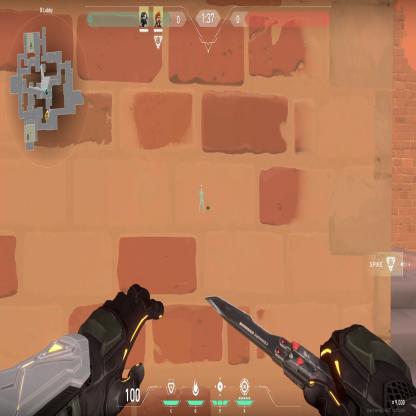
Label: teammate